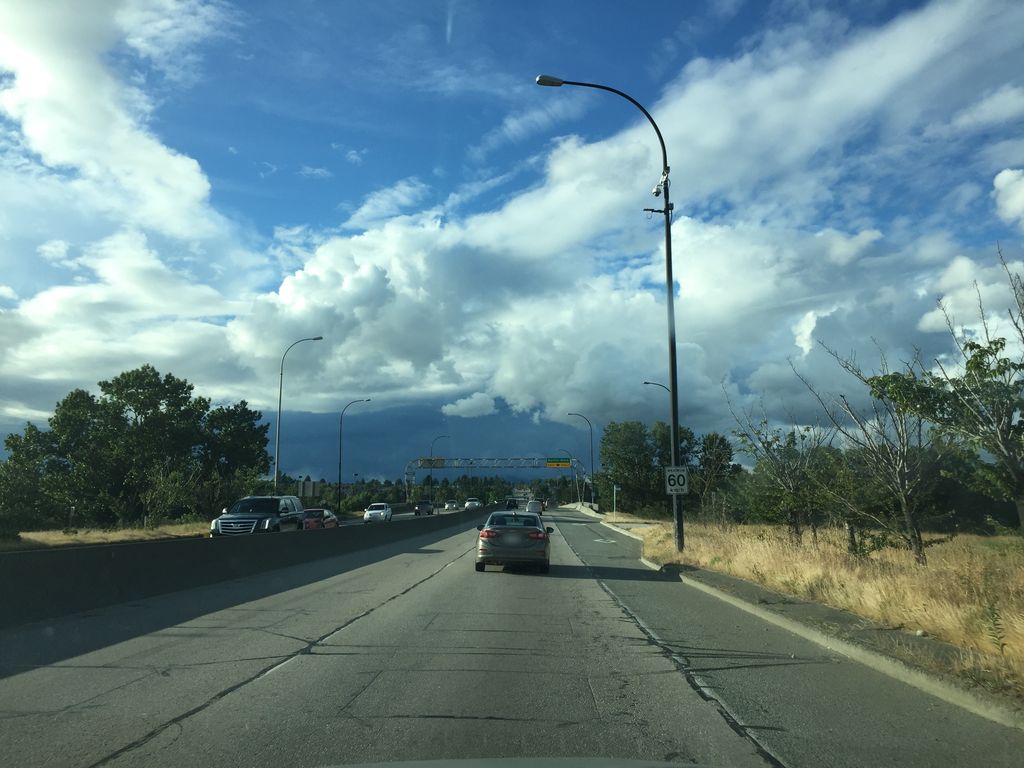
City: vancouver